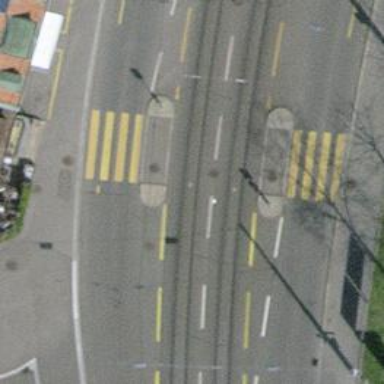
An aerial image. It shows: Uncontrolled zebra crossing with central island. The crossing is marked with zebra stripes.